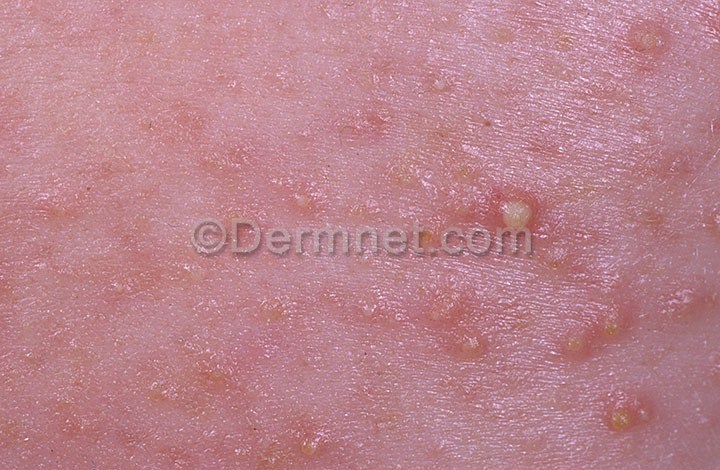
Disease: Acne and Rosacea Photos